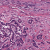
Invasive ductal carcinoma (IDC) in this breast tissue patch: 1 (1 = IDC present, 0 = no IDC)